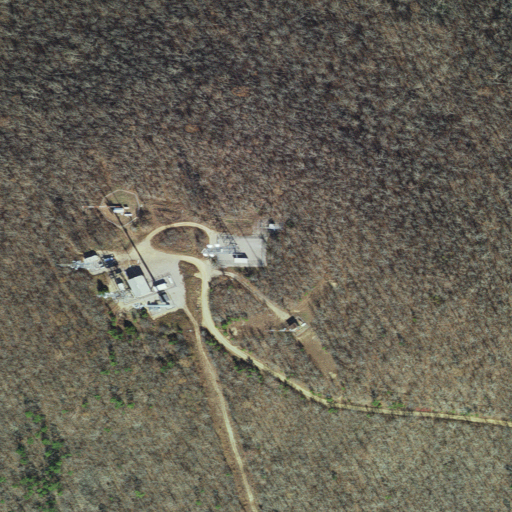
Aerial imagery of mountain in Arkansas named Poteau Mountain containing deciduous forest, open development, grassland, low intensity development, and high intensity development